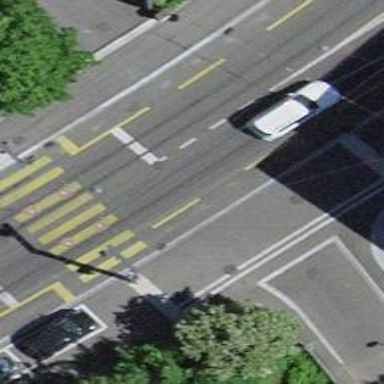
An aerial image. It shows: Road with "give way" sign.